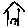
Label: house